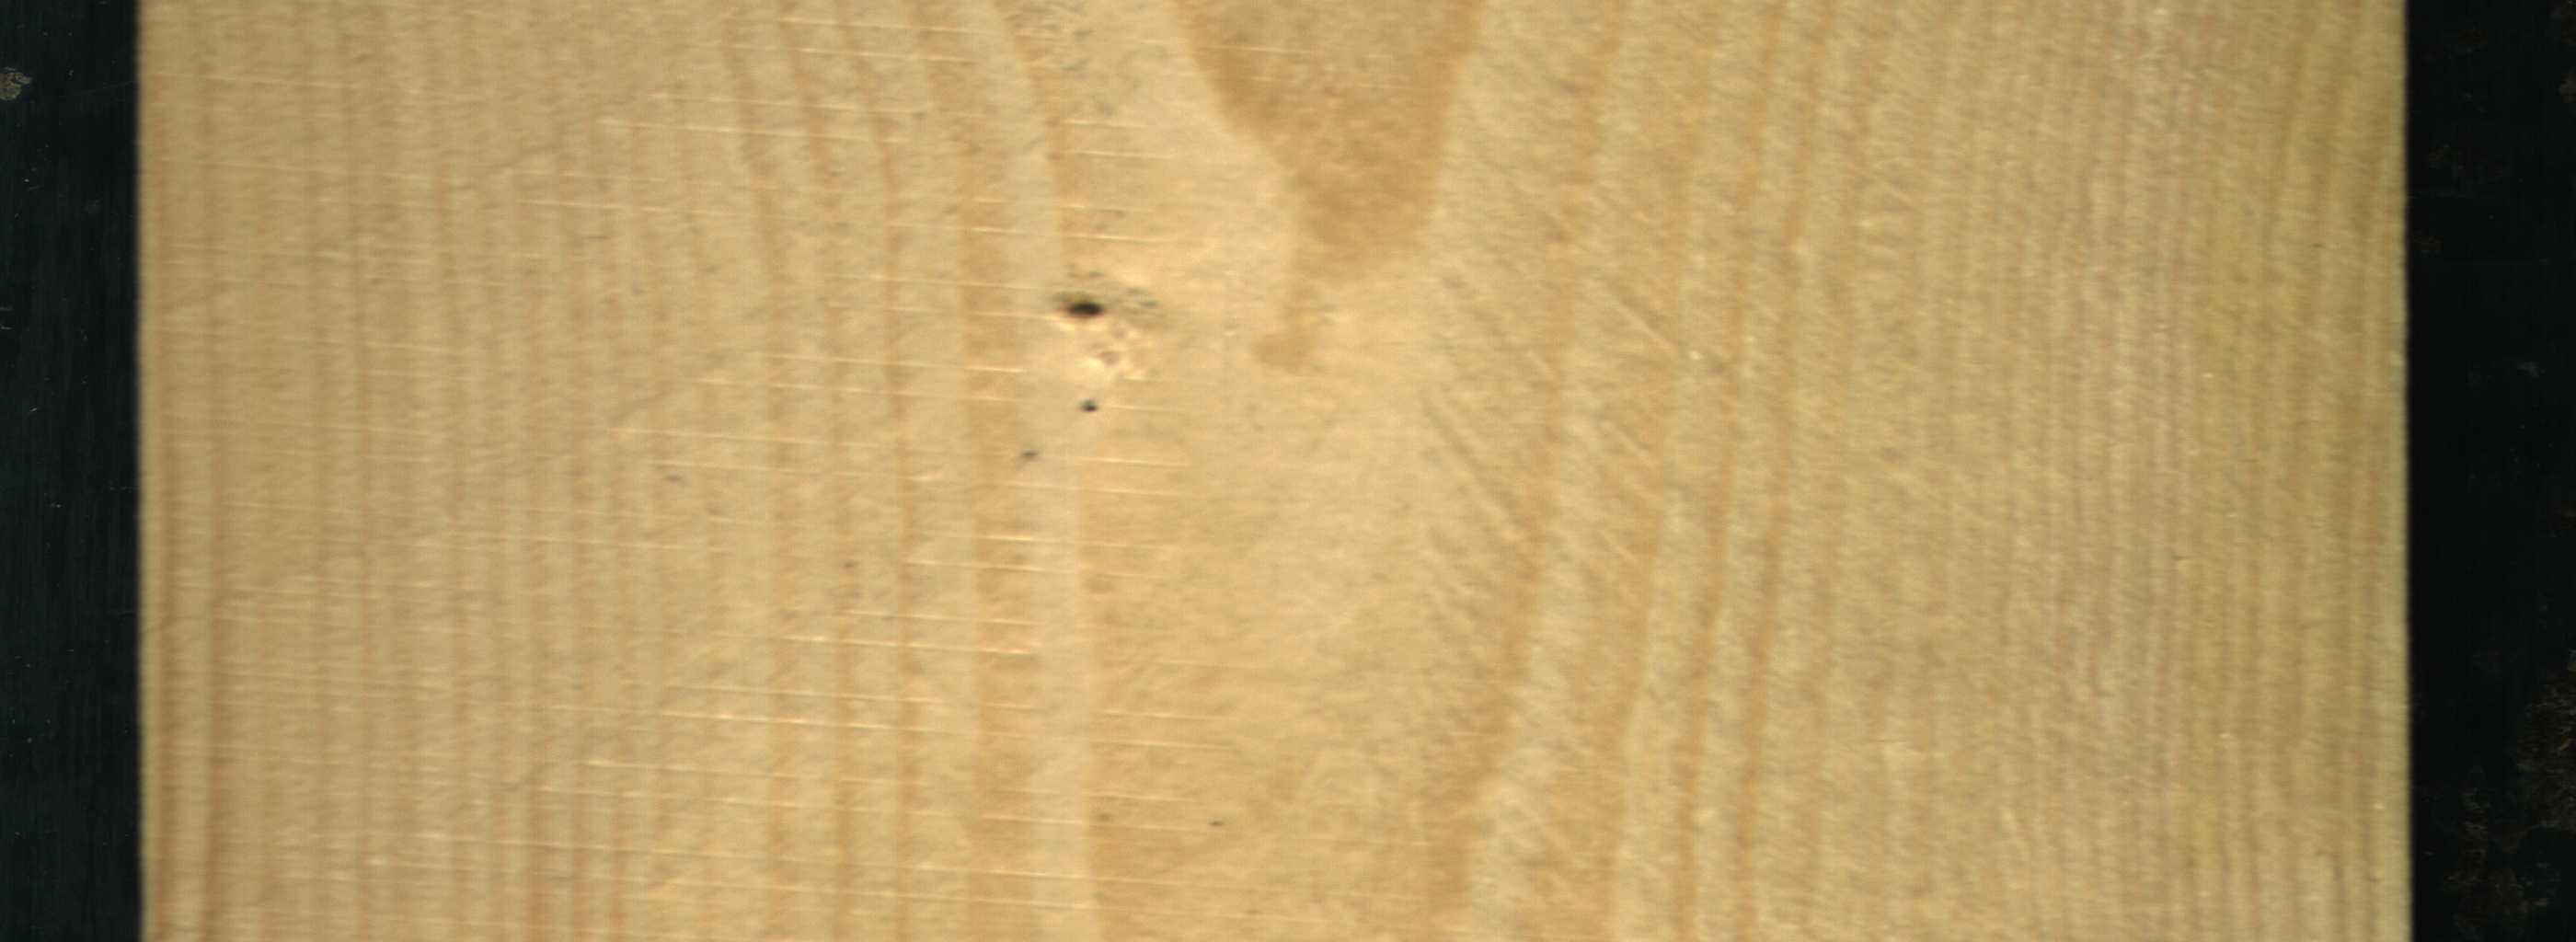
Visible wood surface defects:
Dead_Knot